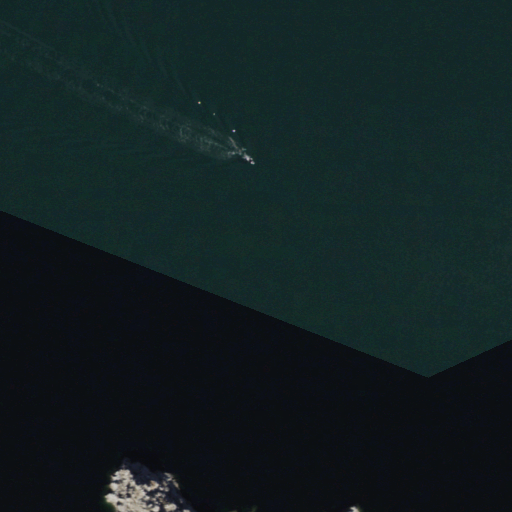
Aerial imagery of valley in Nevada named Boulder Canyon containing open water and grassland